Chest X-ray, PA view. Patient: 60 years old, sex M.
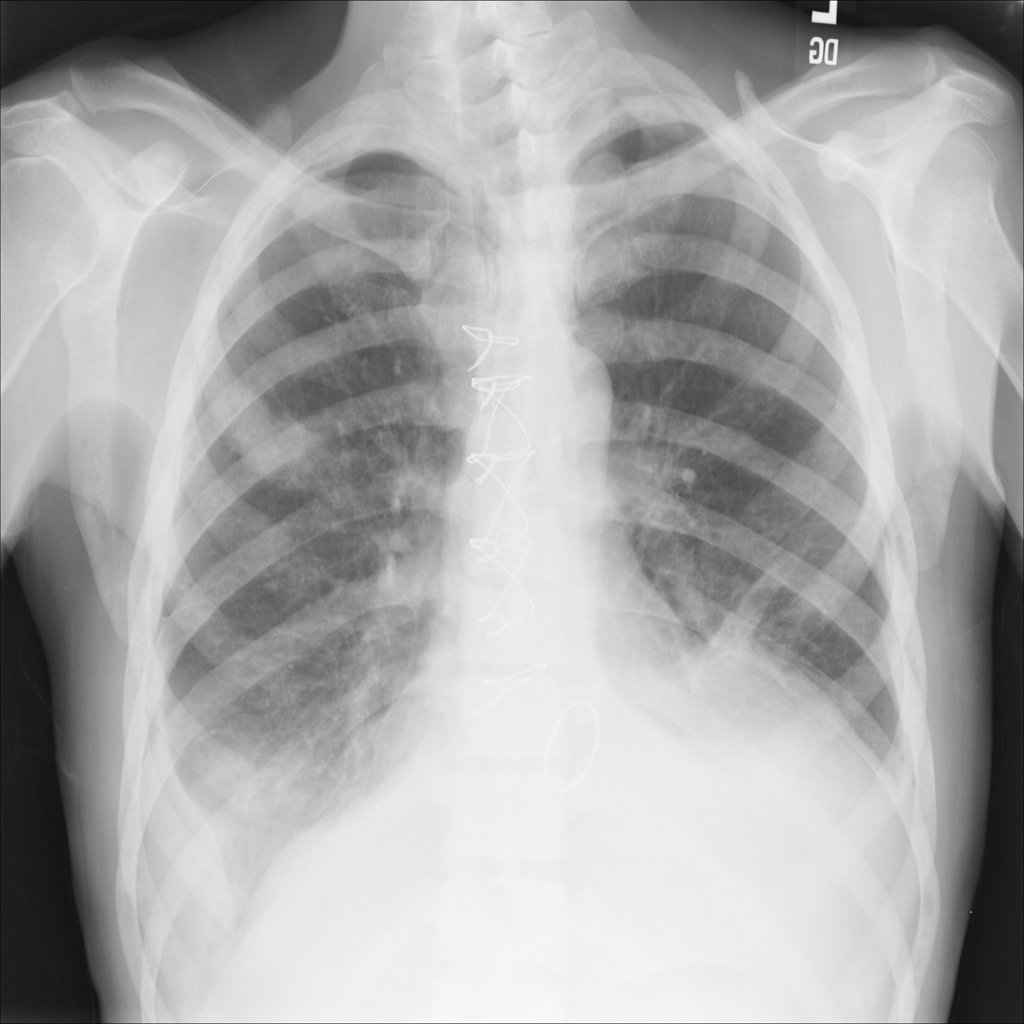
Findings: Effusion, Infiltration